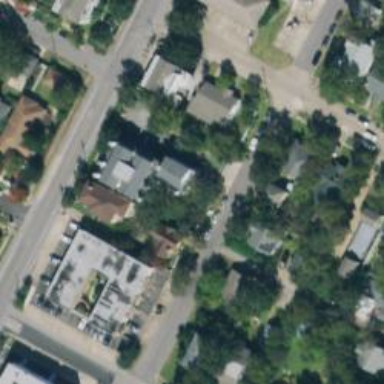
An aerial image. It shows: Residential road with sidewalk on the left side.